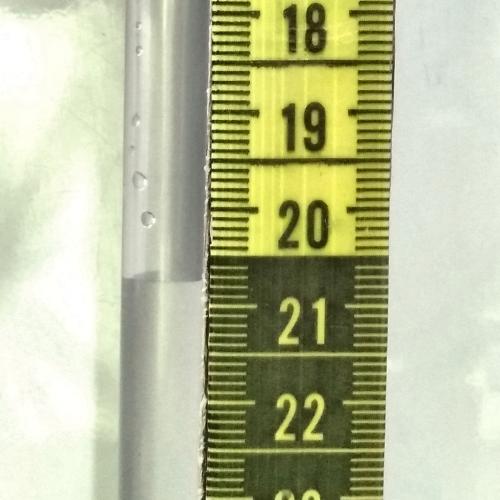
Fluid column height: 20.7 cm